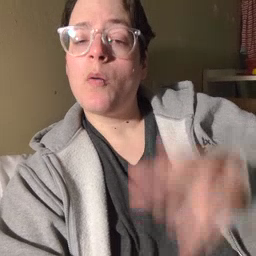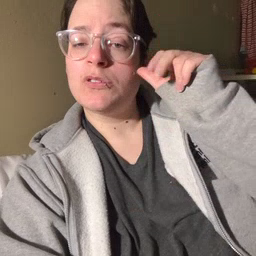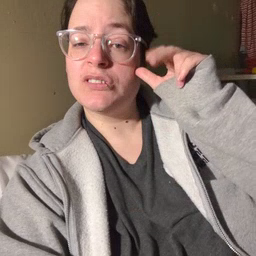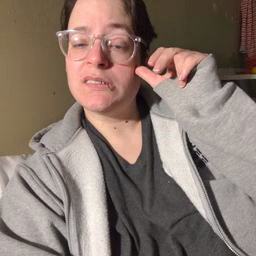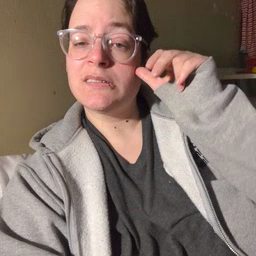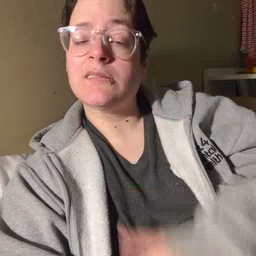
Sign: horse